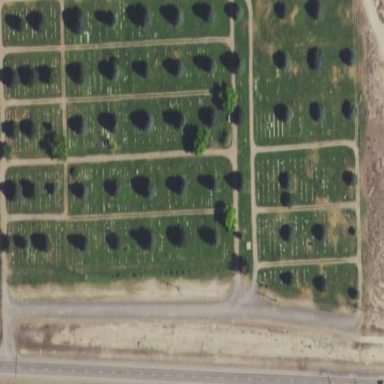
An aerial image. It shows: Cemetery.